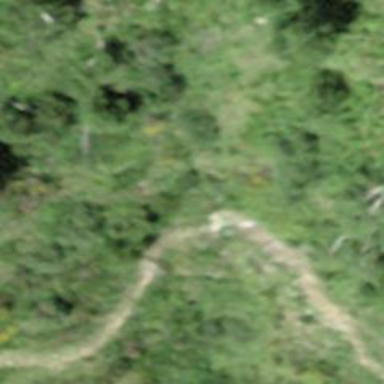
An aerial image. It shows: Path.